Question: I am using JavaScript/jQuery to populate a date field on my page. I want to add CSS styling to each individual character of the generated date and wondering if it is possible and how I could go about doing it. Basically, I want the end result to look like this:

Here is my code which is generating the date:
'''
<div class="date"></div>
'''
'''
var monthNames = [ "JAN", "FEB", "MAR", "APR", "MAY", "JUN", "JUL", "AUG", "SEP", "OCT", "NOV", "DEC" ];
var dNow = new Date();
var date = (monthNames[dNow.getMonth()]) + ' '
+ ('0' + dNow.getDate()).slice(-2) + ' '
+ dNow.getFullYear();
$('.date').text(date);
'''
Here's a <URL>.
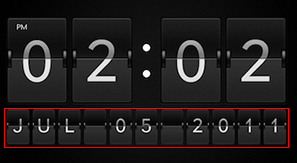
Answer: I am not sure if OP is asking for a means to split the characters into its own self-containing element only, or also for the CSS solution that approximates the screenshot. My answer does both -- see demo fiddle here: <URL>
For splitting the date string, you will have to rely on JS, something like:
'''
var monthNames = [ "JAN", "FEB", "MAR", "APR", "MAY", "JUN", "JUL", "AUG", "SEP", "OCT", "NOV", "DEC" ];
var dNow = new Date();
var date = (monthNames[dNow.getMonth()]) + ' '
+ ('0' + dNow.getDate()).slice(-2) + ' '
+ dNow.getFullYear();
var dateSplit = date.split("");
$('.date').html('<span>'+dateSplit.join('</span><span>')+'</span>');
'''
For the CSS, it is simply a clever use of CSS3 flexbox specification and pseudo-elements:
'''
.date {
background-color: #000;
display: flex;
}
.date span {
border-radius: 4px;
box-shadow: inset 0 0 1px 2px rgba(255,255,255,.125);
color: #fff;
font-family: 'Helvetica Neue', Helvetica, Arial, sans-serif;
font-size: 2em;
line-height: 2em;
margin-right: 4px;
overflow: hidden;
position: relative;
width: 1em;
height: 2em;
text-align: center;
}
.date span::before {
background-color: rgba(255,255,255,.2);
content: '';
position: absolute;
top: 50%;
left: 0;
right: 0;
height: 1px;
}
.date span::after {
background-image: linear-gradient(
to bottom,
rgba(0,0,0,.1) 0%,
rgba(0,0,0,.25) 50%,
rgba(255,255,255,.25) 50%,
rgba(255,255,255,.1) 100%
);
content: '';
position: absolute;
top: 0;
left: 0;
bottom: 0;
right: 0;
}
'''